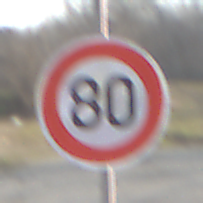
Verkehrszeichen: Geschwindigkeit80
Umgebung: Outdoor, Suburban
Tageszeit: MorningAfternoon
Wetter: PartlyCloudy
Licht: Natural
Jahreszeit: NotSpecified
Kontrast: HighContrast